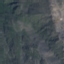
Land use / land cover class: HerbaceousVegetation